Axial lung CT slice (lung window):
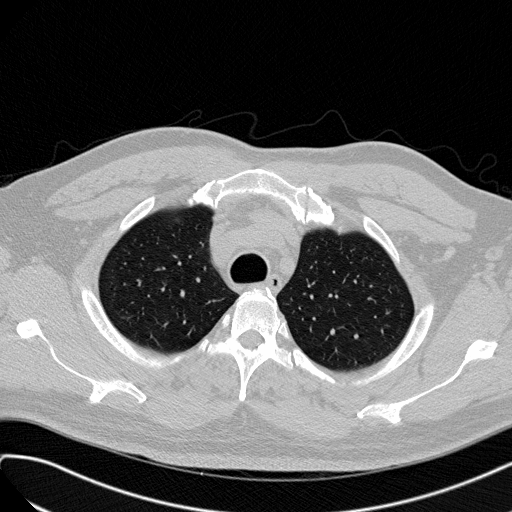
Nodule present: no